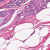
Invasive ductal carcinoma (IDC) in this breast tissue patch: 0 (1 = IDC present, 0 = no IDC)